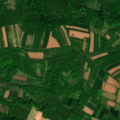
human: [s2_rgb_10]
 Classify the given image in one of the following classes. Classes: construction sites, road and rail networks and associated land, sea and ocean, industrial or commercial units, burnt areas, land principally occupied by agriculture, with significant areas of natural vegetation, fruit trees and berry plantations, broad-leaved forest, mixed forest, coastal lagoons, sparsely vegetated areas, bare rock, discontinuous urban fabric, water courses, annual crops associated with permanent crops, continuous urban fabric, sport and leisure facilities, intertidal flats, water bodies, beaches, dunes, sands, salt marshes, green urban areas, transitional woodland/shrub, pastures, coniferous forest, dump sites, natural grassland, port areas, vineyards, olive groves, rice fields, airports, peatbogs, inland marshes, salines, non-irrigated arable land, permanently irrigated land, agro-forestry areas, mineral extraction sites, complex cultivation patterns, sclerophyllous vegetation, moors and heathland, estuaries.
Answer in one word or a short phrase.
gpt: non-irrigated arable land, land principally occupied by agriculture, with significant areas of natural vegetation, broad-leaved forest, transitional woodland/shrub